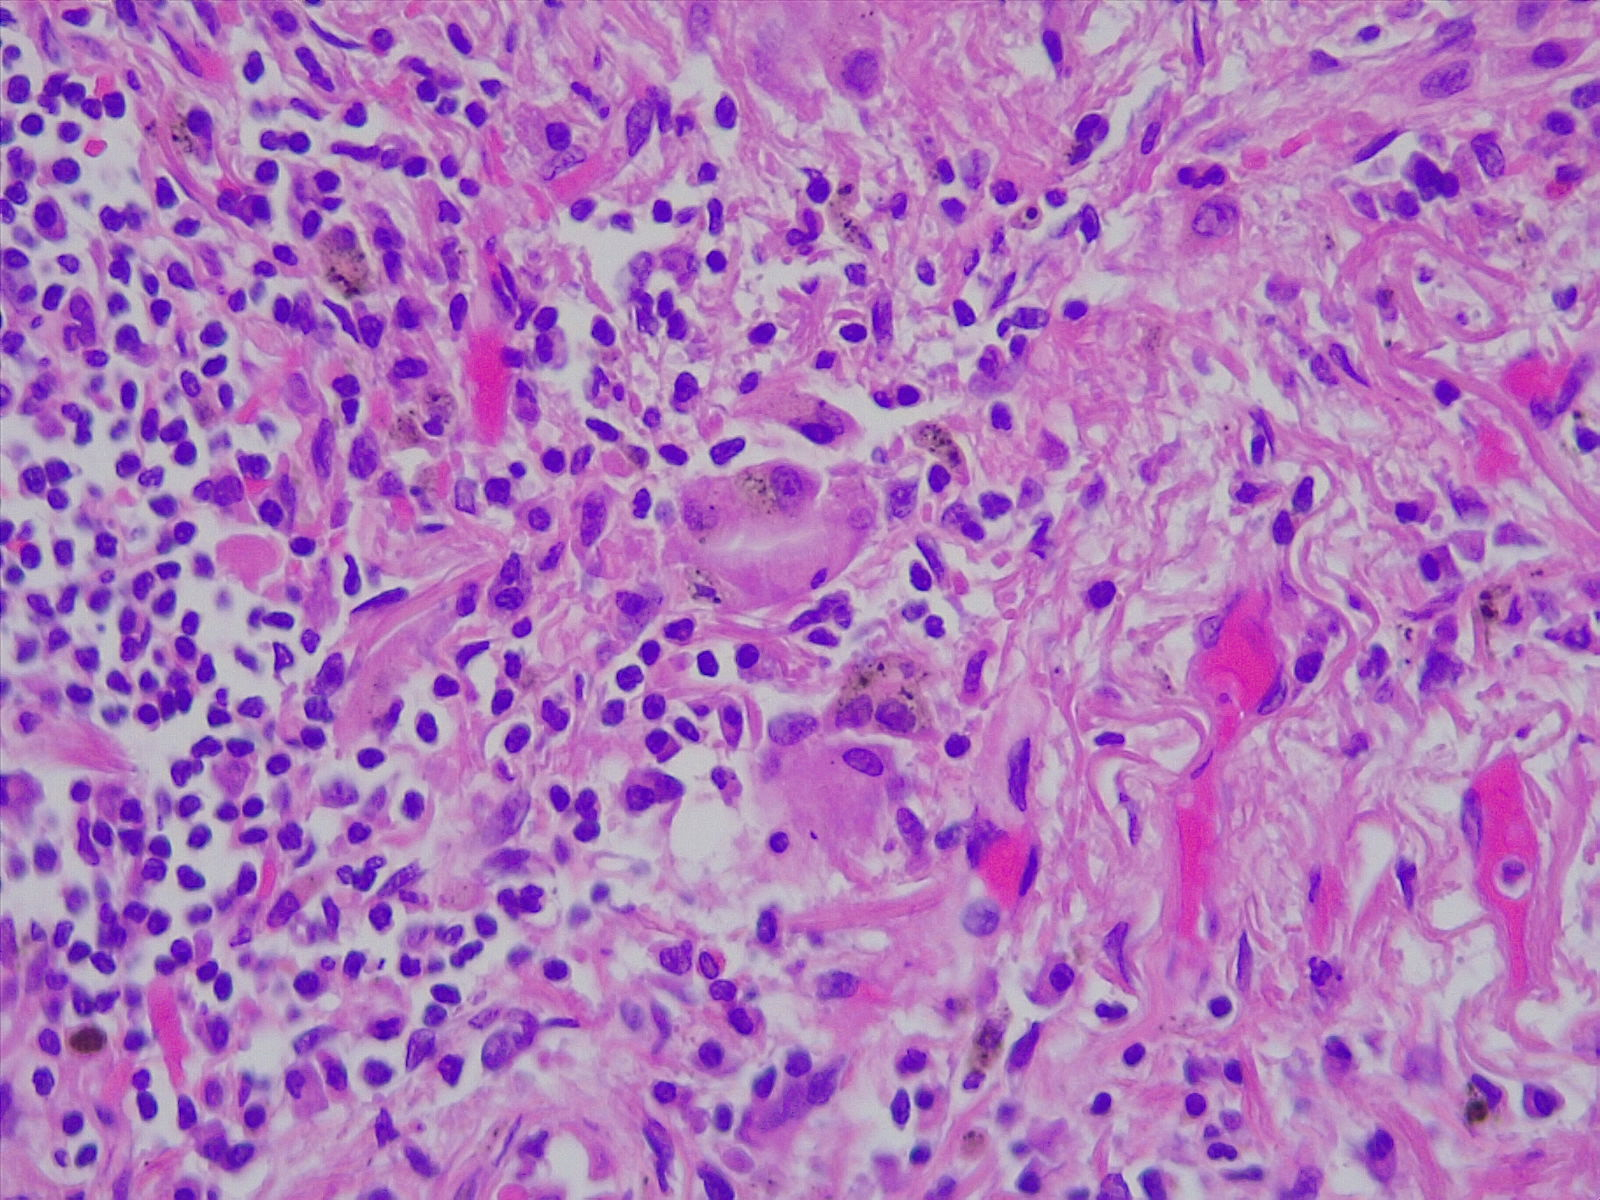
Label: normal lung tissue